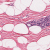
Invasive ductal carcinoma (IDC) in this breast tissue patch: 0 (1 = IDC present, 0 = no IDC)